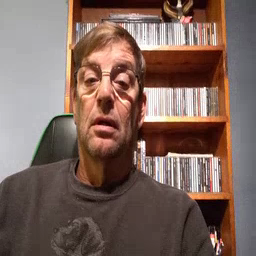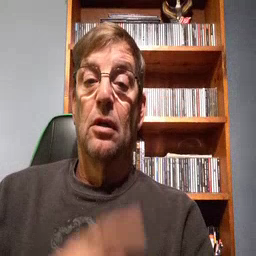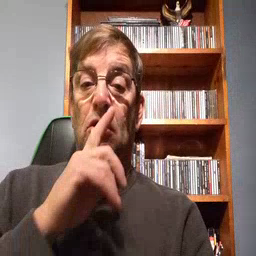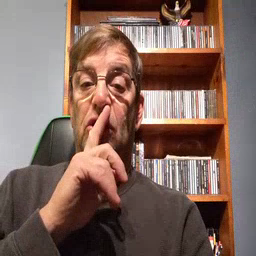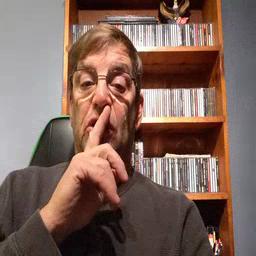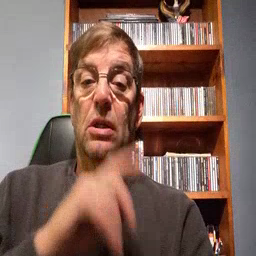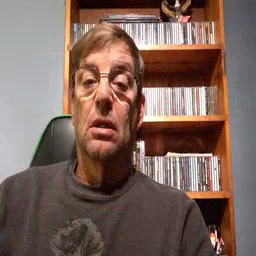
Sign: shhh